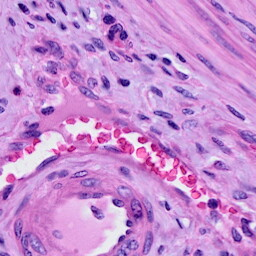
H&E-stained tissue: Cervix